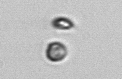
Label: Phaeocystis